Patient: sex M, age 64
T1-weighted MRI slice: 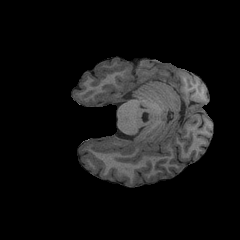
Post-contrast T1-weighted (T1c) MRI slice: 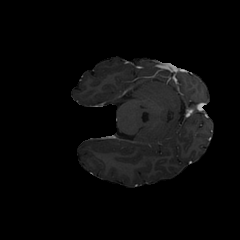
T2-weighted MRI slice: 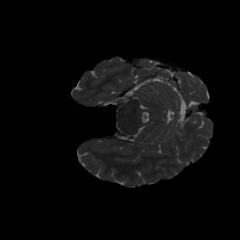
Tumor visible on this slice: no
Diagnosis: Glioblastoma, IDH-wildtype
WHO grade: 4